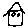
Label: house